Question: I am trying to do the machine learning practice problem of Loan Prediction from Analytics Vidhya. When I am using a Random Forest Classifier, it shows:
> TypeError:float() argument must be a string or a number, not 'pandas._libs.interval.Interval'
Code:
'''
train['Loan_Status']=np.where(train['Loan_Status']=='Y', 1,0)
train_test_data=[train,test]
#Gender Feature
for dataset in train_test_data:
dataset["Gender"]=dataset["Gender"].fillna('Male')
for dataset in train_test_data:
dataset["Gender"]=dataset["Gender"].map({ "Female" : 1 , "Male" : 0}).astype(int)
#Married Feature
for dataset in train_test_data:
dataset['Married']=dataset['Married'].fillna('Yes')
for dataset in train_test_data:
dataset['Married']=dataset['Married'].map({"Yes" : 1 , "No" : 0}).astype(int)
#Education Feature
for dataset in train_test_data:
dataset['Education']=dataset['Education'].map({'Graduate' : 1 , 'Not Graduate' : 0}).astype(int)
#Combine Applicant income and coapplicant income
for dataset in train_test_data:
dataset['Income']=dataset['ApplicantIncome']+dataset['CoapplicantIncome']
train['IncomeBand']= pd.cut(train['Income'] , 4)
print(train[['IncomeBand' , 'Loan_Status']].groupby(['IncomeBand'] , as_index=False).mean())
for dataset in train_test_data:
dataset.loc[dataset['Income'] <= 21331.5, 'Income'] =0
dataset.loc[(dataset['Income'] > 21331.5) & (dataset['Income'] <= 41221.0), 'Income'] =1
dataset.loc[(dataset['Income'] > 41221.0) & (dataset['Income'] <= 61110.5), 'Income'] =2
dataset.loc[dataset['Income'] > 61110.5, 'Income'] =3
dataset['Income']=dataset['Income'].astype(int)
# Loan Amount Feature
fillin=train.LoanAmount.median()
for dataset in train_test_data:
dataset['LoanAmount']=dataset['LoanAmount'].fillna(fillin)
train['LoanAmountBand']=pd.cut(train['LoanAmount'] , 4)
print(train[['LoanAmountBand' , 'Loan_Status']].groupby(['LoanAmountBand'] , as_index=False).mean())
for dataset in train_test_data:
dataset.loc[dataset['LoanAmount'] <= 181.75, 'LoanAmount'] =0
dataset.loc[(dataset['LoanAmount'] >181.75) & (dataset['LoanAmount'] <= 354.5), 'LoanAmount'] =1
dataset.loc[(dataset['LoanAmount'] > 354.5) & (dataset['LoanAmount'] <= 527.25), 'LoanAmount'] =2
dataset.loc[dataset['LoanAmount'] > 527.25, 'LoanAmount'] =3
dataset['LoanAmount']=dataset['LoanAmount'].astype(int)
#Loan Amount Term Feature
for dataset in train_test_data:
dataset['Loan_Amount_Term']=dataset['Loan_Amount_Term'].fillna(360.0)
Loan_Amount_Term_mapping={360.0 : 1 , 180.0 : 2 , 480.0 : 3 , 300.0 : 4 , 84.0 : 5 , 240.0 : 6, 120.0 :7 , 36.0:8 , 60.0 : 9, 12.0 :10}
for dataset in train_test_data:
dataset['Loan_Amount_Term']=dataset['Loan_Amount_Term'].map(Loan_Amount_Term_mapping)
# Credit History Feature
for dataset in train_test_data:
dataset['Credit_History']=dataset['Credit_History'].fillna(2)
# Property Area Feature
for dataset in train_test_data:
dataset['Property_Area']=dataset['Property_Area'].map({'Semiurban' : 0 , 'Urban' : 1 , 'Rural' : 2}).astype(int)
# Feature Selection
features_drop=['Self_Employed' , 'ApplicantIncome' , 'CoapplicantIncome', 'Dependents']
train=train.drop(features_drop, axis=1)
test=test.drop(features_drop, axis=1)
train.drop(['Loan_ID' , 'IncomeBand' , 'LoanAmountBand'] , axis=1)
X_train=train.drop('Loan_Status' , axis=1)
y_train=train['Loan_Status']
X_test=test.drop('Loan_ID' , axis=1).copy()
X_train.shape , y_train.shape , X_test.shape
clf = RandomForestClassifier(n_estimators=100)
clf.fit(X_train, y_train)
y_pred_random_forest = clf.predict(X_test)
acc_random_forest = round(clf.score(X_train, y_train) * 100, 2)
print (acc_random_forest)
'''

I don't understand from where the float error is coming from. Any suggestion is highly appreciated.
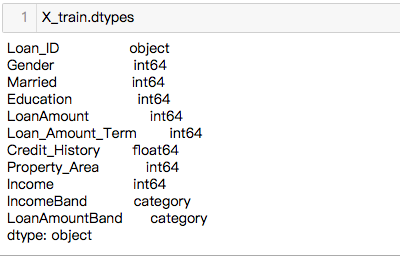
Answer: The issue are the columns with the category data type.
These can for example be created with the 'pd.cut' function. The random forest classifier can not take these as input, so you need to convert them to numbers instead.
This can easiest be done by using 'cat.codes'.
In the code above, the two columns 'IncomeBand' and 'LoanAmountBand' need to be changed from category to numbers:
'''
train['IncomeBand']= pd.cut(train['Income'] , 4).cat.codes
train['LoanAmountBand']=pd.cut(train['LoanAmount'] , 4).cat.codes
'''